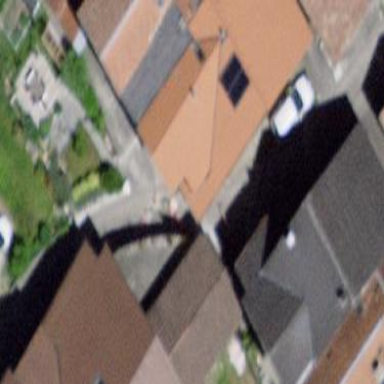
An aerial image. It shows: Garage.